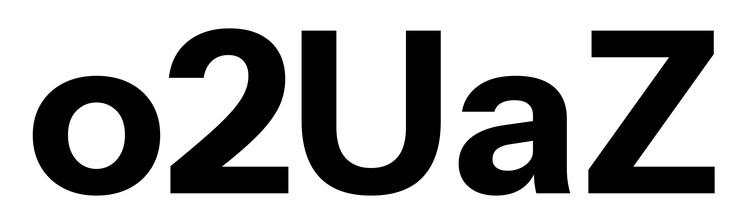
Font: InstrumentSans_Bold